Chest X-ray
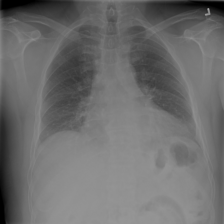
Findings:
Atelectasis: negative
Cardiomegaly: negative
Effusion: negative
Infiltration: negative
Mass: negative
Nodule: negative
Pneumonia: negative
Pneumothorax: negative
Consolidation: negative
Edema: negative
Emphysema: negative
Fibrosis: negative
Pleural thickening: negative
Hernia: negative